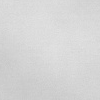
Atmospheric dust classification: dusty